Field crop: maize
Growth stage: 2
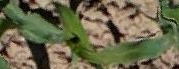
Species: maize